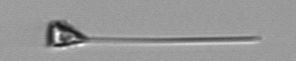
Label: Asterionellopsis_glacialis